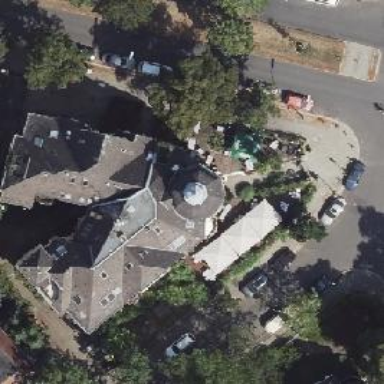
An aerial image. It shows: Restaurant.